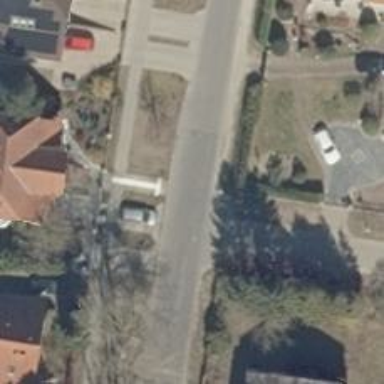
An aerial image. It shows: Unmarked crossing on the road.